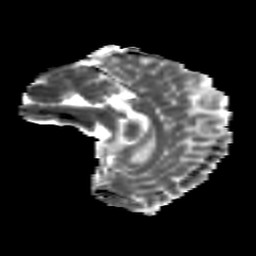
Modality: MD
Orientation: sagittal
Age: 15
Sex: female
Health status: ill
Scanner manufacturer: ge
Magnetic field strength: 3 T
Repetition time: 7.5 s
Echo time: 0.079 s